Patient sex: F
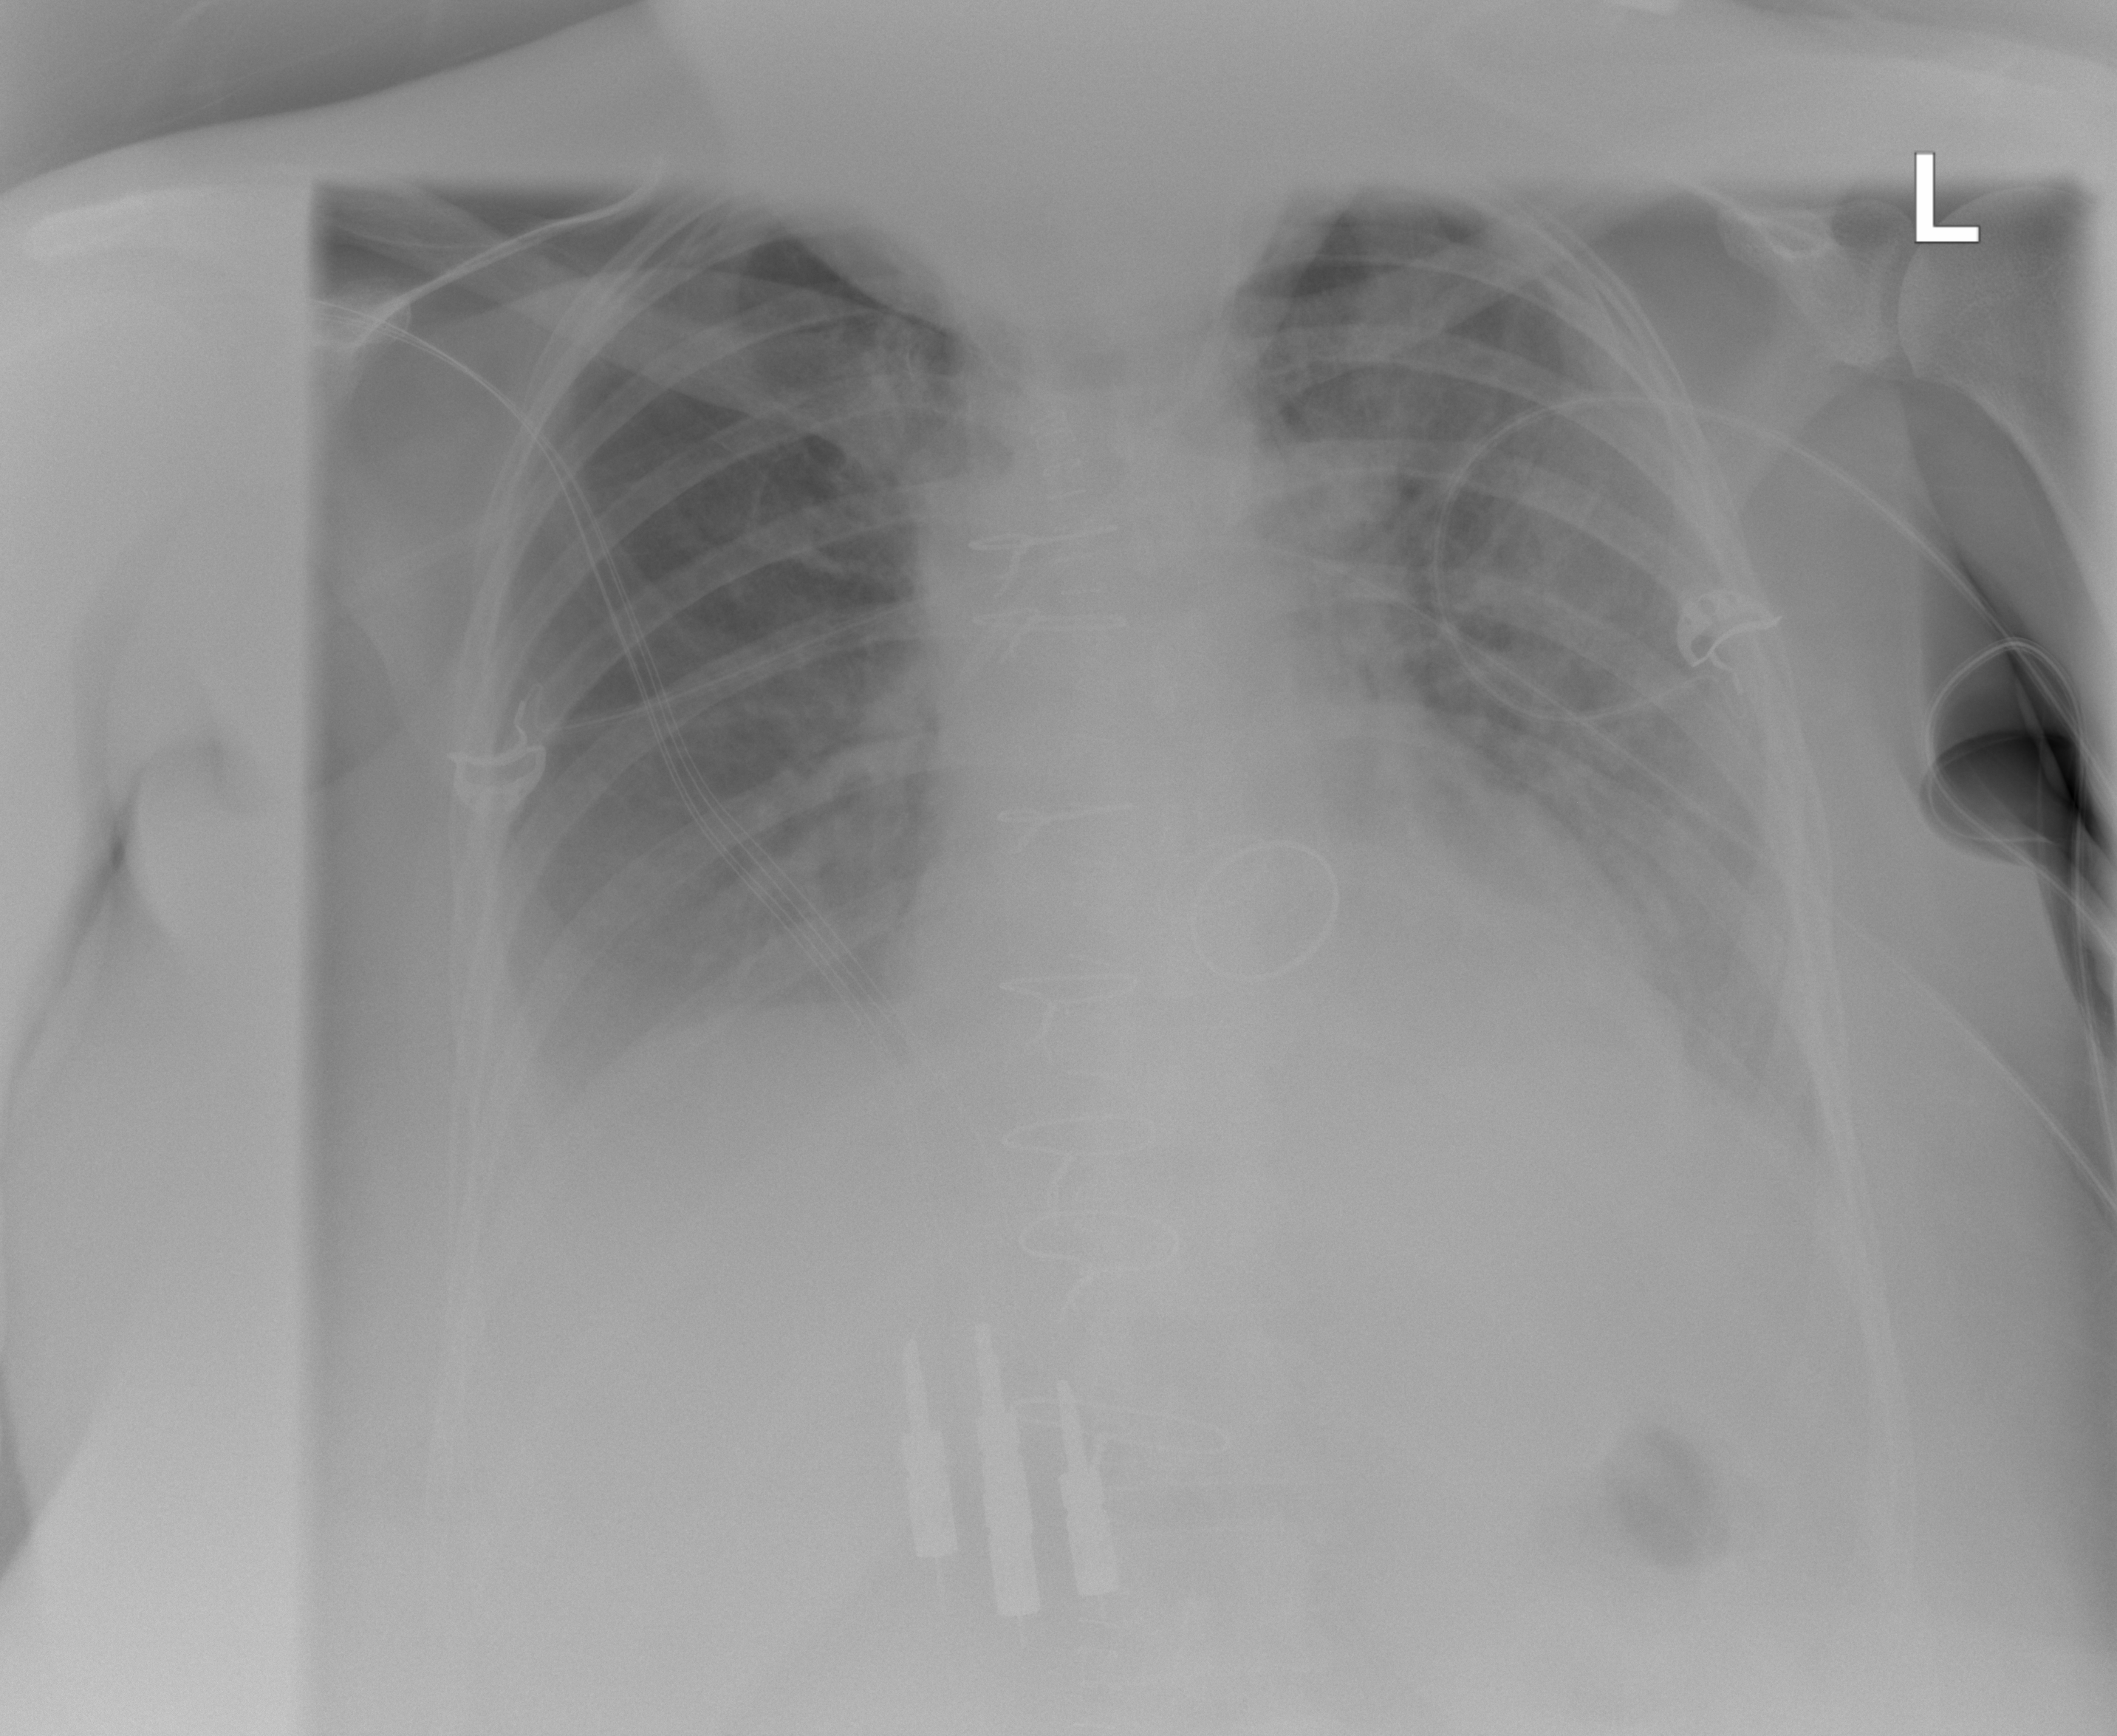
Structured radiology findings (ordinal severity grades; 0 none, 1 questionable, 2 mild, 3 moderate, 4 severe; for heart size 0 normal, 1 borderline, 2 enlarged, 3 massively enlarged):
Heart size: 1
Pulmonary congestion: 2
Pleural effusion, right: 0
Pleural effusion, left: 2
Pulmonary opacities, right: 0
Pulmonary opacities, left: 0
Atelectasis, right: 0
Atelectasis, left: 2